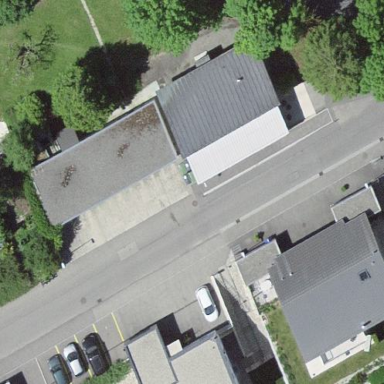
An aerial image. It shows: Residential building.